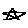
Label: star